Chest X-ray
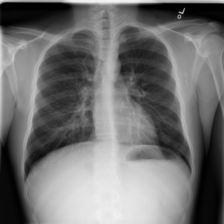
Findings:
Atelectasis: negative
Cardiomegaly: negative
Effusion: negative
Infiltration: negative
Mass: negative
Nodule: negative
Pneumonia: positive
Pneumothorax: negative
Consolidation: negative
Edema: negative
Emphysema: negative
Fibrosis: negative
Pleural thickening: negative
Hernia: negative